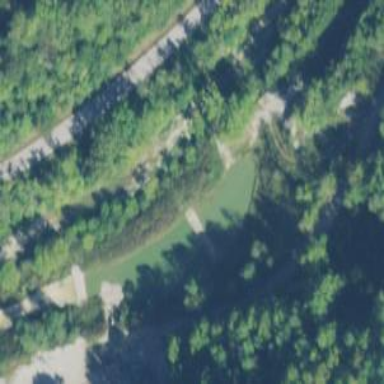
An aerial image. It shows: Dam across waterway.